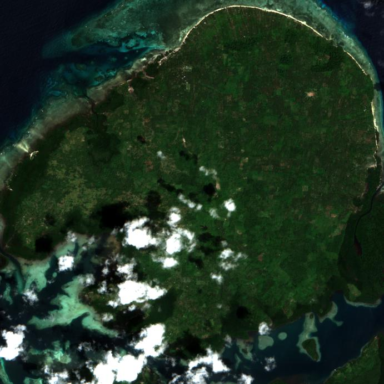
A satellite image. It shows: Island with natural coastline.